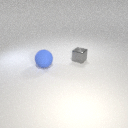
small gray metal cube behind large blue rubber sphere